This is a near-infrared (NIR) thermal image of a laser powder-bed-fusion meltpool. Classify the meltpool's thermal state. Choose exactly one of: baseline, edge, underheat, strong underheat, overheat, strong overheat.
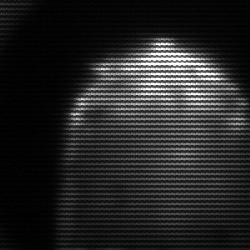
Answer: edge